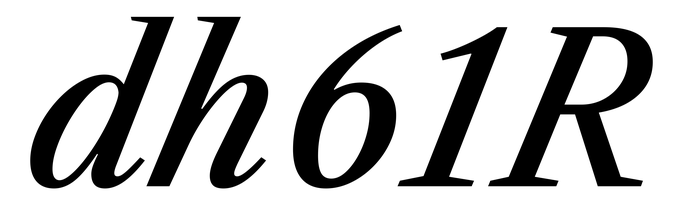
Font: LibreCaslonText-Italic_Medium_Italic